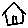
Label: house